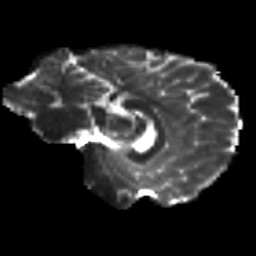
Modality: T2w
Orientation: sagittal
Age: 22
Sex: female
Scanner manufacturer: siemens
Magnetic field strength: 3 T
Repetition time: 8.8 s
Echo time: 0.085 s